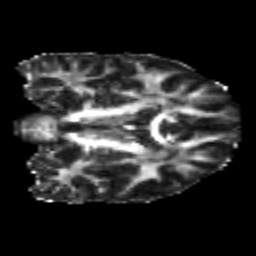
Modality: FA
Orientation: coronal
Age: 19
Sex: male
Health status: healthy
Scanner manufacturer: philips
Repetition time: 7.475 s
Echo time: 0.08753 s